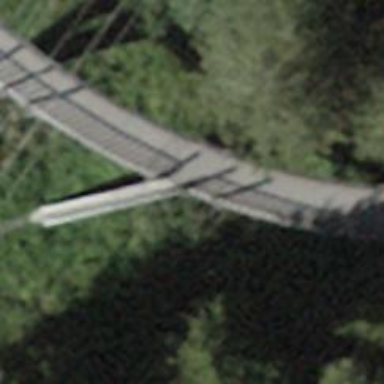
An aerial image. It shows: Bridge with steps for pedestrians.